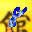
Label: 8